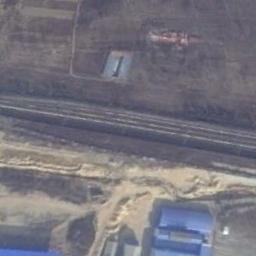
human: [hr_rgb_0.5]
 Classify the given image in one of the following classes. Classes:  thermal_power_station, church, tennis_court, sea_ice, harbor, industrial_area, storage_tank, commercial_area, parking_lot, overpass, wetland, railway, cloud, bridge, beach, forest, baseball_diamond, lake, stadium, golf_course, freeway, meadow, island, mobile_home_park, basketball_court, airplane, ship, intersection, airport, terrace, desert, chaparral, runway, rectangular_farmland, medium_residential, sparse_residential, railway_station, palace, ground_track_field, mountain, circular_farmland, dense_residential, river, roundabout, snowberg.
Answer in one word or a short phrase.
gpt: railway